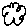
Label: cloud